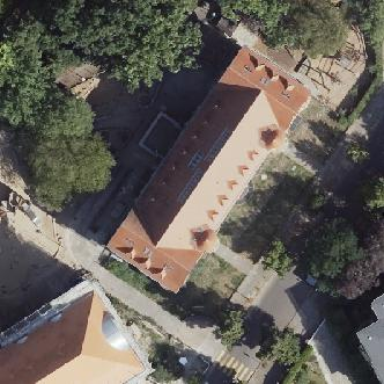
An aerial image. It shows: Primary school.